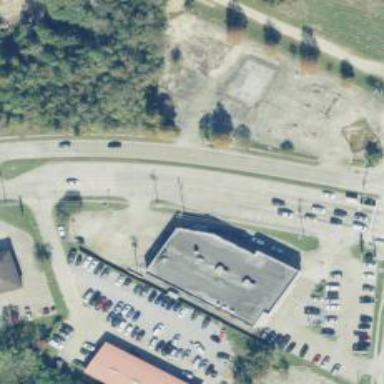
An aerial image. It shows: Pharmacy providing healthcare services.